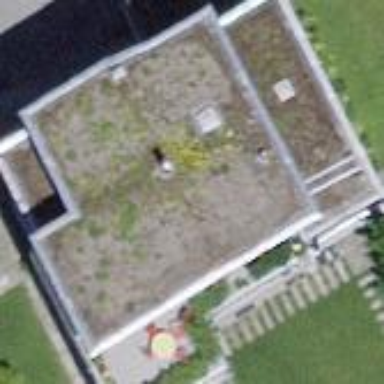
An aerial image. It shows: Detached building with flat roof.